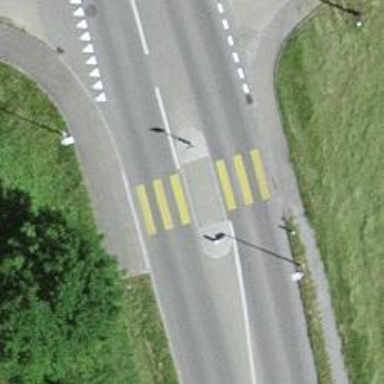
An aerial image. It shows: Zebra crossing on the road.